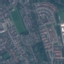
Label: Residential